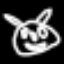
Label: pants